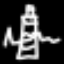
Label: octagon